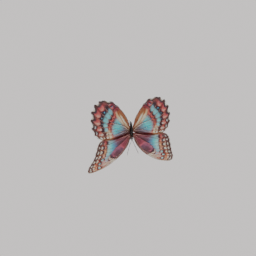
Label: animals